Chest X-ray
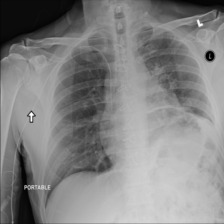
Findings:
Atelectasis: negative
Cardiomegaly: negative
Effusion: negative
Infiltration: negative
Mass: negative
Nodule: negative
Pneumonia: negative
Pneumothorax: negative
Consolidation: negative
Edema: negative
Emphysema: negative
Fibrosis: negative
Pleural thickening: negative
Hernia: negative